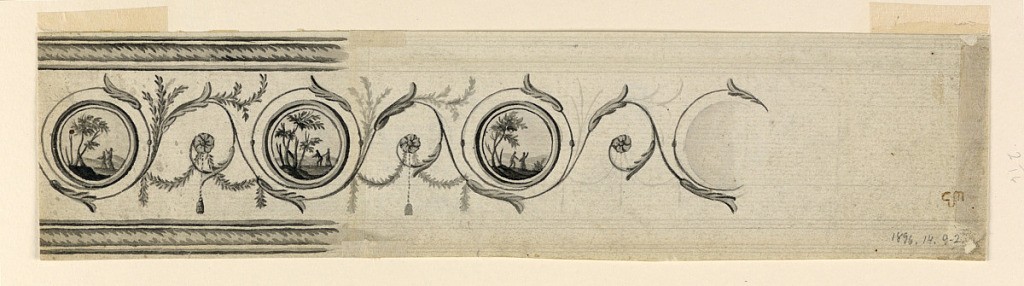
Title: Design for a Painted Frieze
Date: ca. 1790
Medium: Graphite, brush and gray watercolor, Chinese black on paper
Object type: Drawing
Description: Rinceaux with circular medallions at the ends of the spirals; two are shown. They contain landscapes, each with two figures. Festoons and tassels hang from the lower parts of the rinceaux. Reverse: satyrs in hilly landscape. Four Satyrs and a Satyr boy blow musical instruments, two Satyr girls dance. Framing mouldings on top and bottom are shown in B.